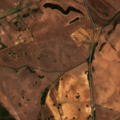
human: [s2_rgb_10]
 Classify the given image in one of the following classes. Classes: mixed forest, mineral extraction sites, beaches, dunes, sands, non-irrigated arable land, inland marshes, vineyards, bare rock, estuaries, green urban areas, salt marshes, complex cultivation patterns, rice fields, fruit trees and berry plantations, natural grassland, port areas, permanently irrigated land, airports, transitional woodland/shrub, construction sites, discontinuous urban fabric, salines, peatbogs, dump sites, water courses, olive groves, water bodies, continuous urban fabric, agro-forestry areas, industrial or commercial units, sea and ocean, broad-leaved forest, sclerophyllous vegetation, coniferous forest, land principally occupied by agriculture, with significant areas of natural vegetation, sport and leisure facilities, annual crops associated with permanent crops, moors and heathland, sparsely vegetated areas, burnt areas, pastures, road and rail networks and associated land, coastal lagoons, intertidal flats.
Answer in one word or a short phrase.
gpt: non-irrigated arable land, complex cultivation patterns, transitional woodland/shrub